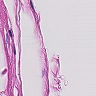
Metastatic tissue present: no